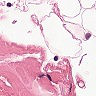
Metastatic tissue present: no